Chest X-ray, PA view. Patient: 58 years old, sex F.
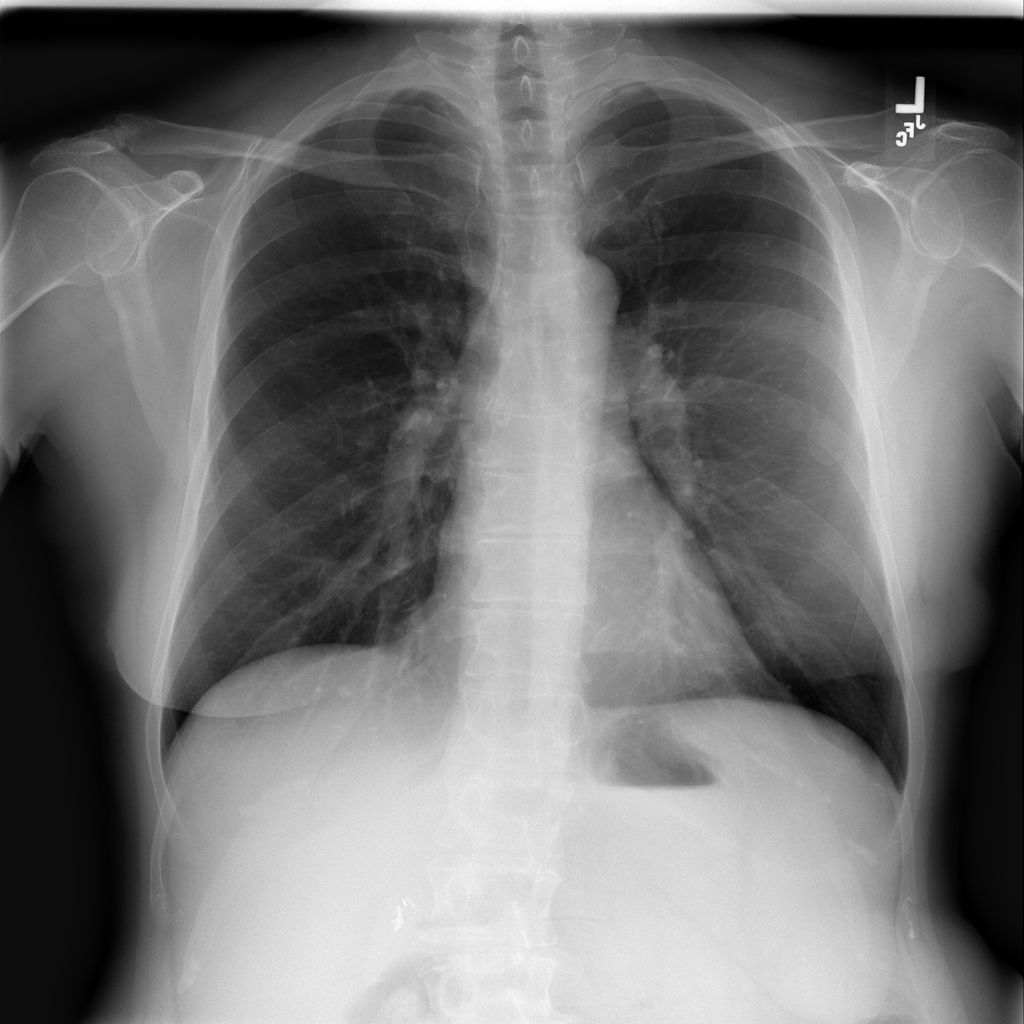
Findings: No Finding